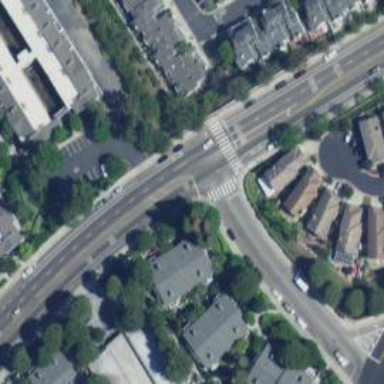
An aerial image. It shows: Stop road.